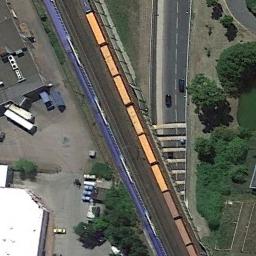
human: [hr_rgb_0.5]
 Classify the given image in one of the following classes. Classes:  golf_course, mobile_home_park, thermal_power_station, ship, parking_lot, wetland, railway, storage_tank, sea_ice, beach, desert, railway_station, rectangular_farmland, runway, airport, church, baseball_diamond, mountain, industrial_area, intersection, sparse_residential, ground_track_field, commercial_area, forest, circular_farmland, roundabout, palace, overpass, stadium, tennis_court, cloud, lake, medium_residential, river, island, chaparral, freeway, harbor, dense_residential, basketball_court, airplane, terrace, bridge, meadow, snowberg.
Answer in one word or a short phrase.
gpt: railway